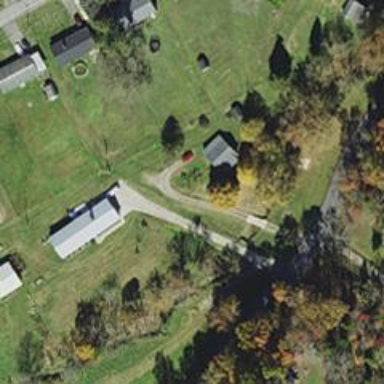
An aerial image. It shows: Driveway.